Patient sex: M
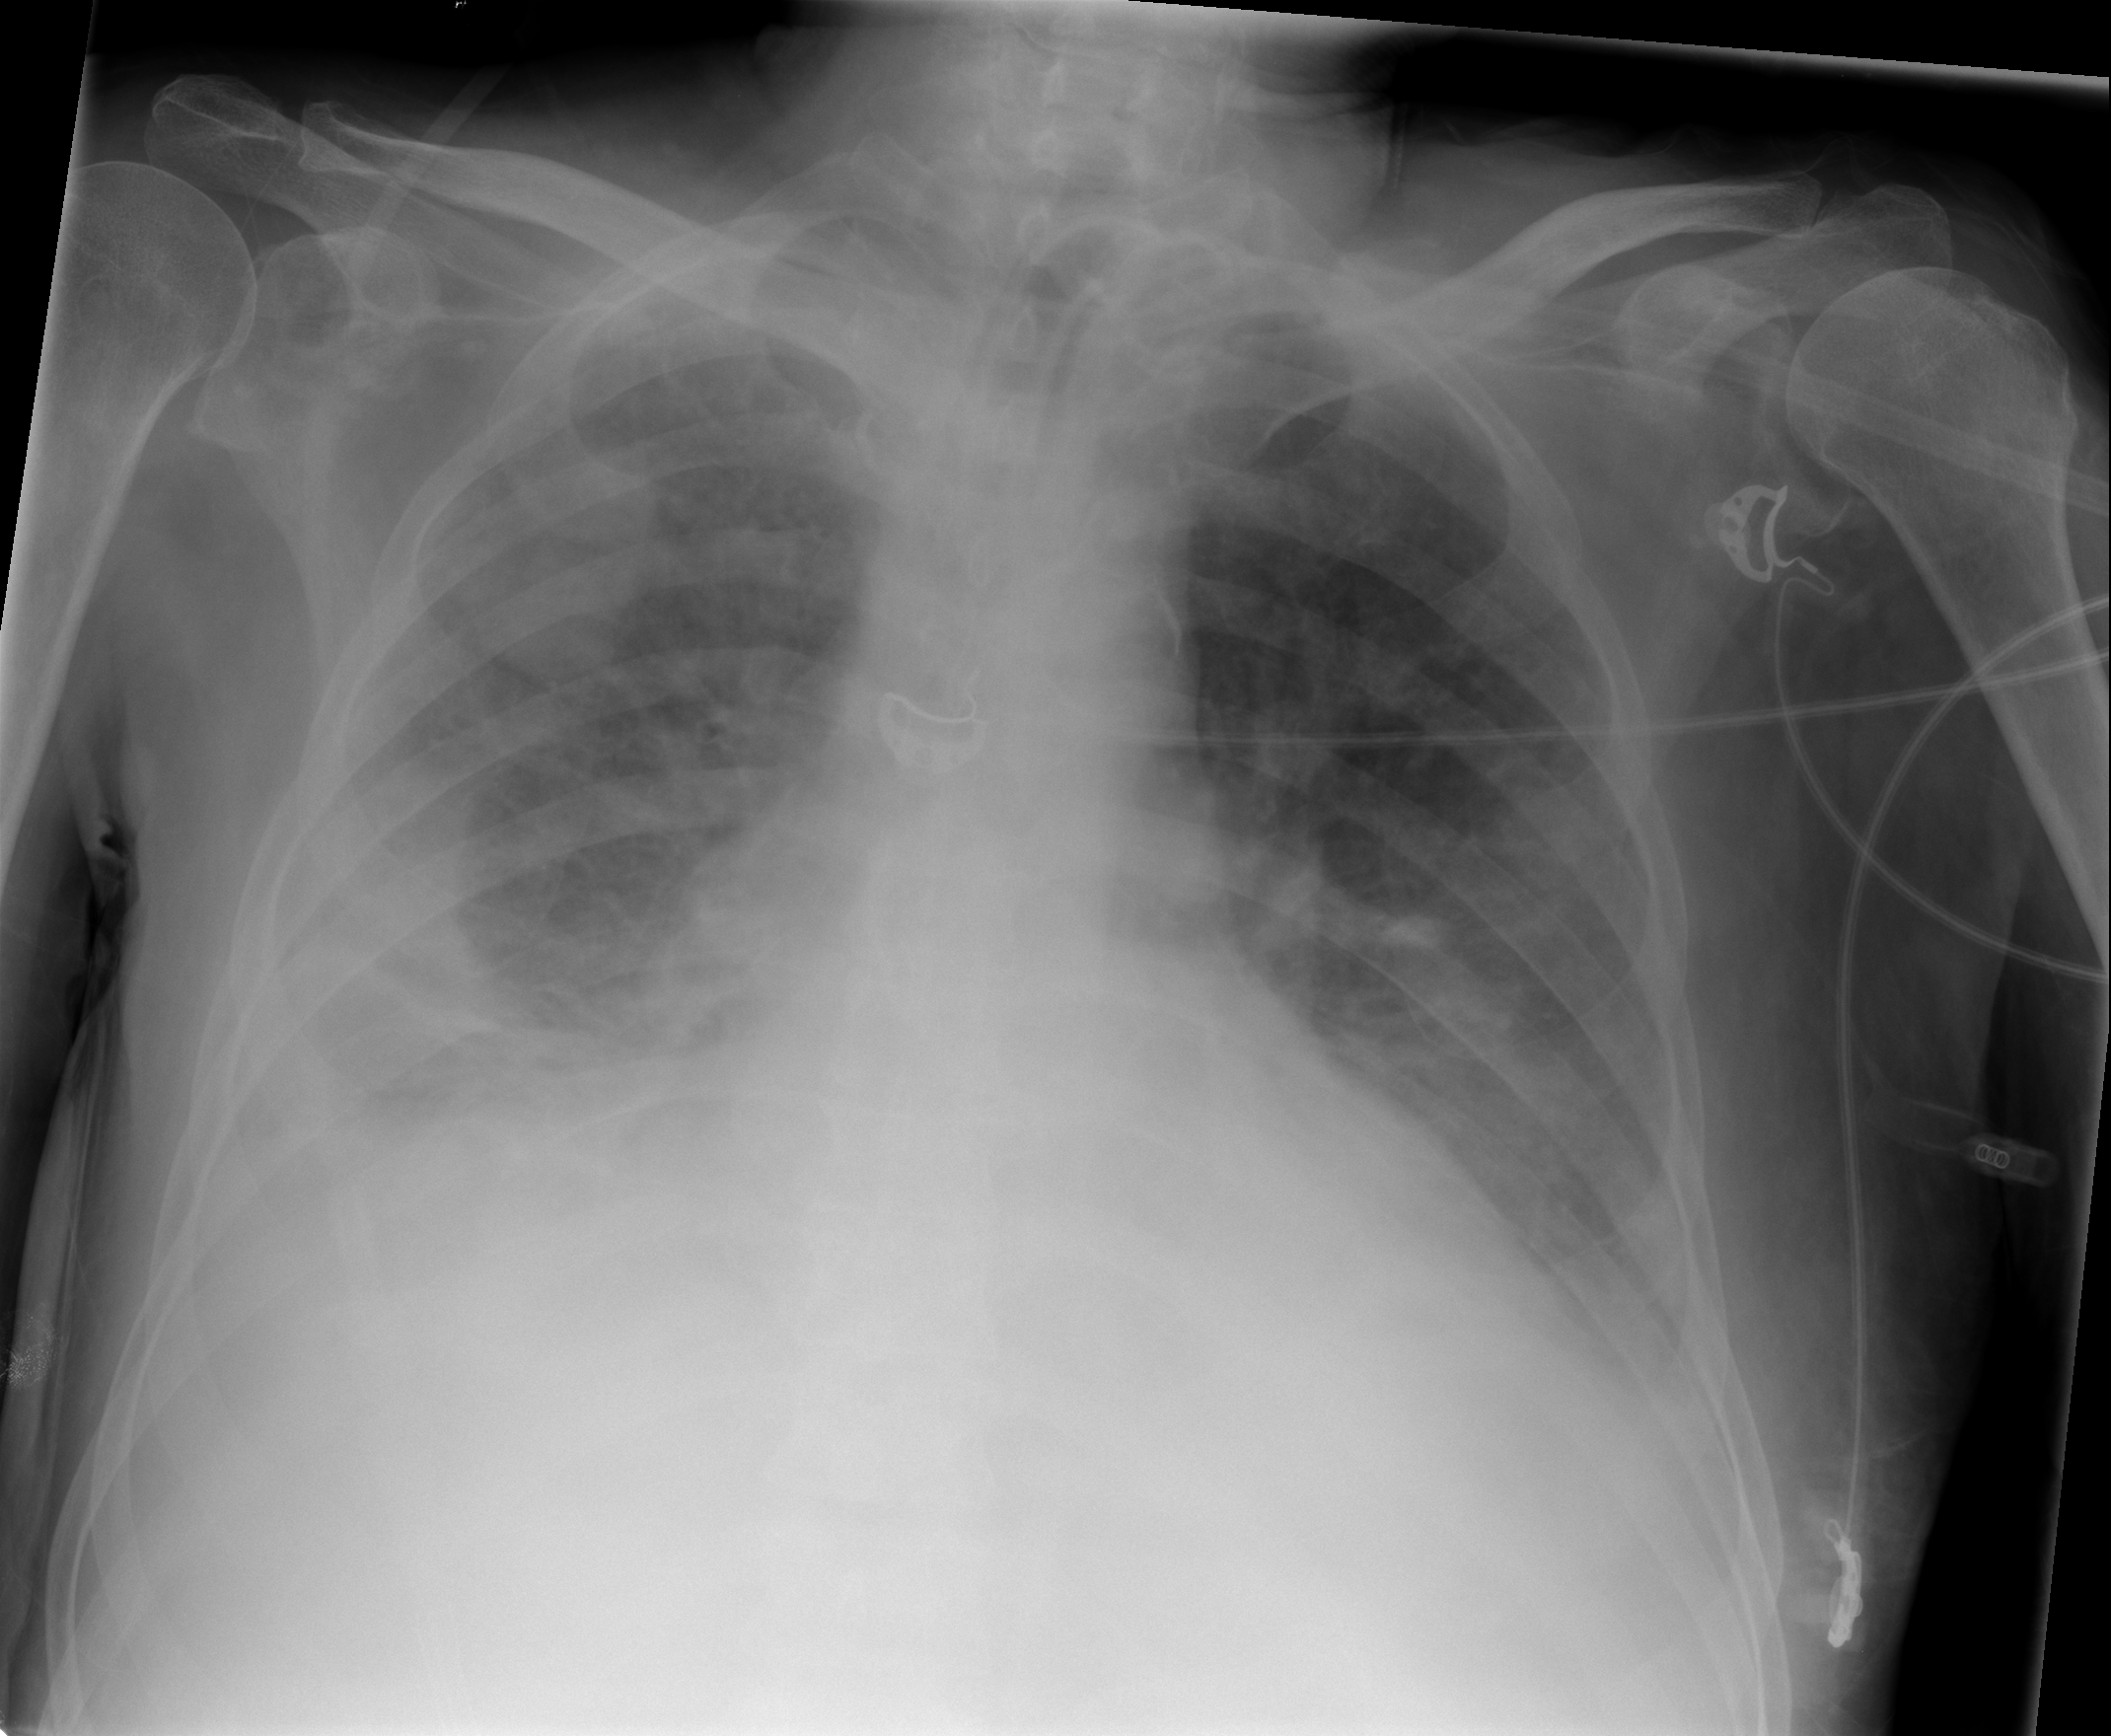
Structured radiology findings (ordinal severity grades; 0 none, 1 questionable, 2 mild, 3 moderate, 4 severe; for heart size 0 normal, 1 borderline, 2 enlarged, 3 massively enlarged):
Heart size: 2
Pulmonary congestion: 2
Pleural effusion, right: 3
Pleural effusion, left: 2
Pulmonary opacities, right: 3
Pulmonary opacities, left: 2
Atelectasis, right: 3
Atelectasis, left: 2